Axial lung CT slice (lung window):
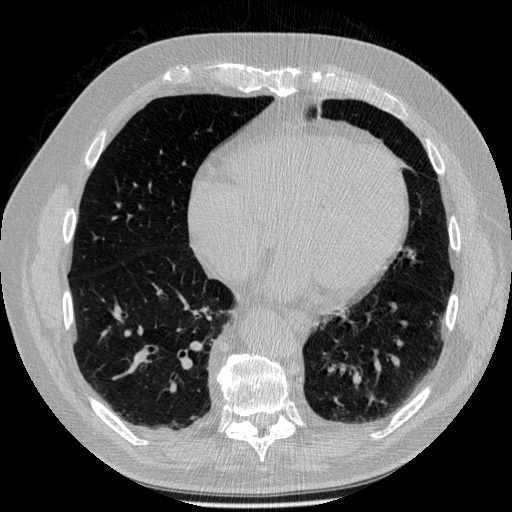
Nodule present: no